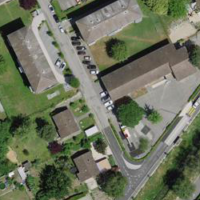
EUNIS habitat code: 54
Species observed at this site:
Cotinus coggygria